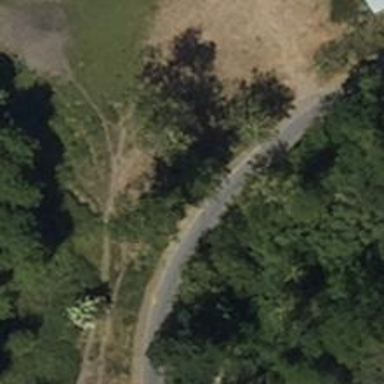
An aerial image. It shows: Sandy path.